Question: I'm trying include this barcode source code <URL> to my project because this is the only DataMatrix library for iOS I can find so far. I have no problem compile and run the source code on xcode 4.2 but when i try to use the library in my project. I received quite lots of error as follows.

After some surfing, i found that they were foundation error which i think is cause by the .C files for example file - dmtx.c it is under libdmtx library.
When i remove the library for debugging all error were gone and left 'dmtx.h' file not found so i think xcode does regconized these files. Any idea to compile these C files?
Many Thanks
Kin
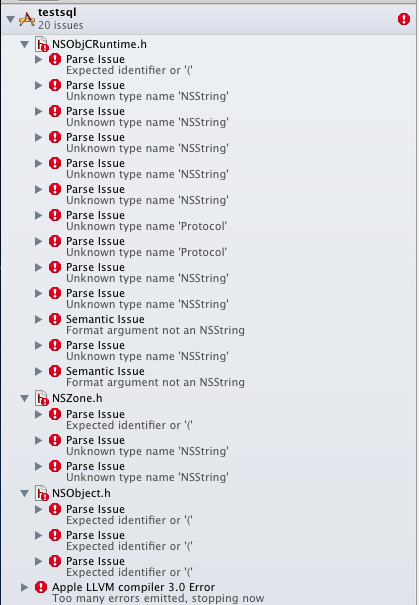
Answer: My mistake, the problem was cause by my prefix file.